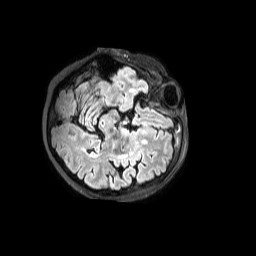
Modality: FLAIR
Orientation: axial
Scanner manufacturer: philips
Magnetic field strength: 3 T
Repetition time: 4.8 s
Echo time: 0.2858 s